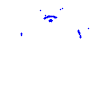
Particle: kaon